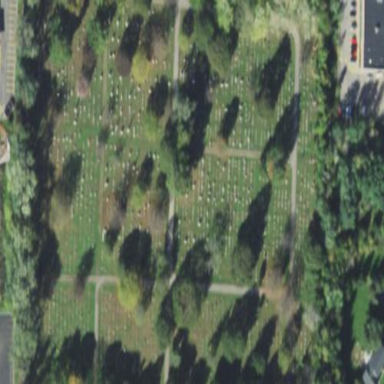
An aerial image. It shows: Cemetery.